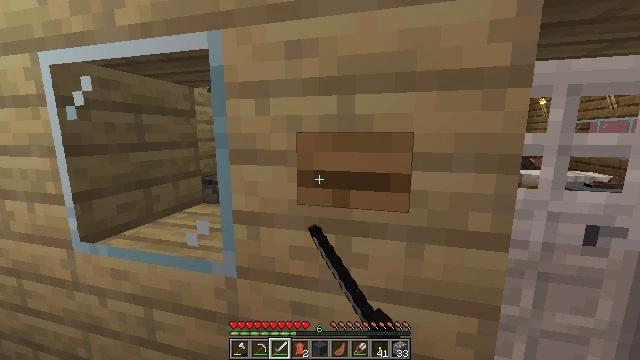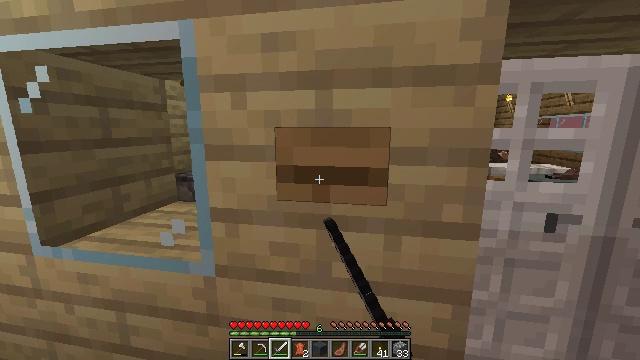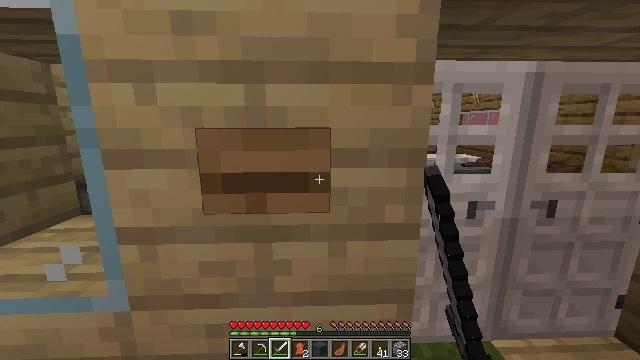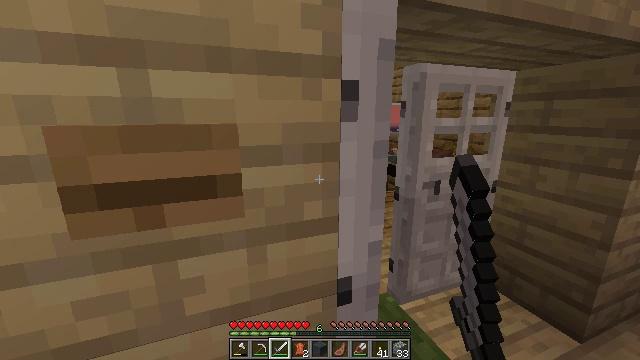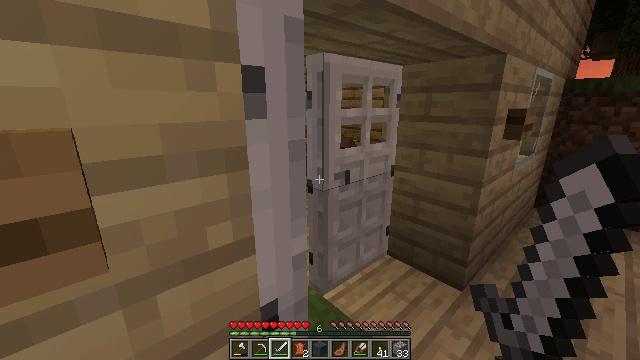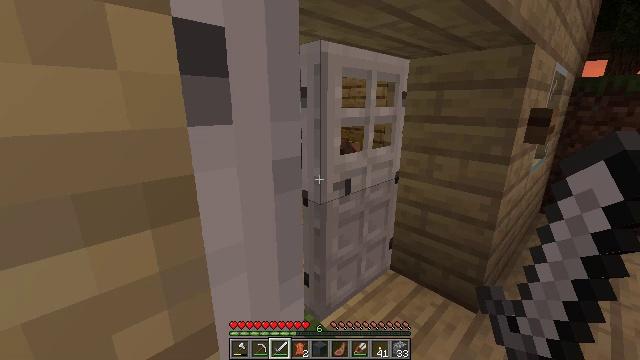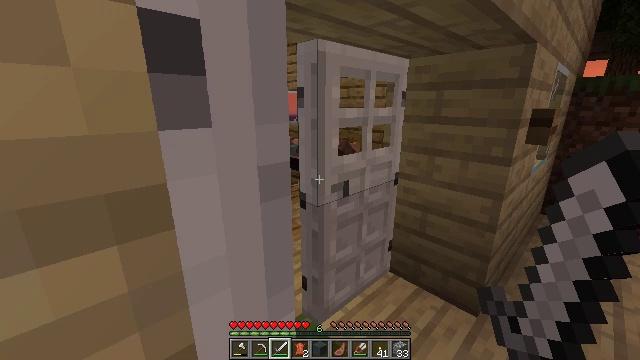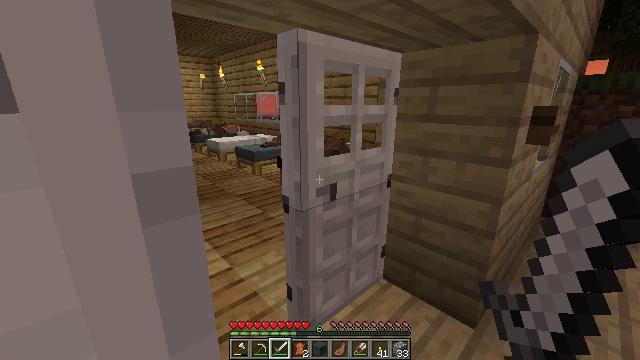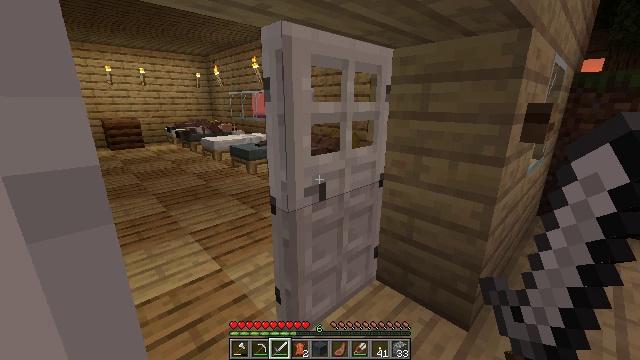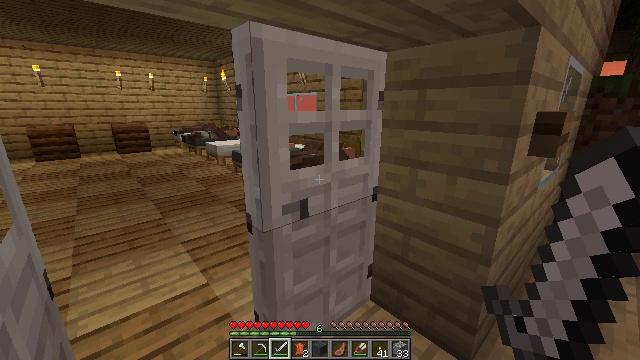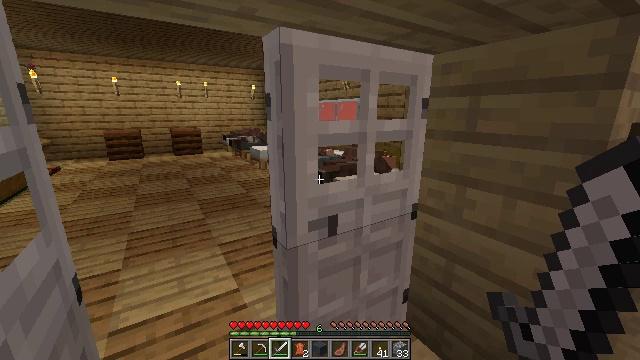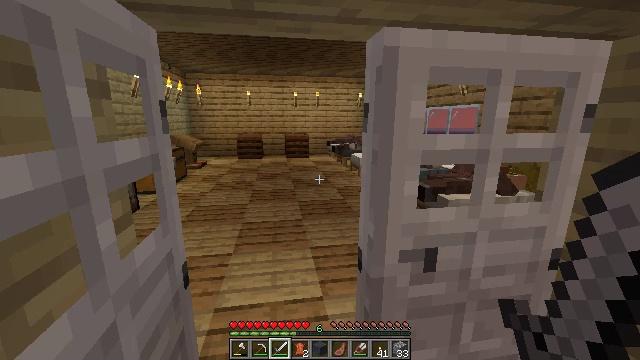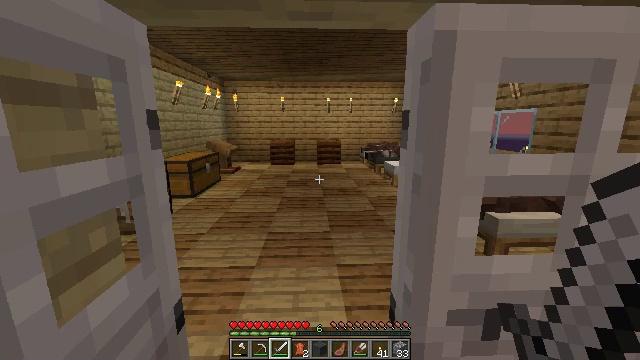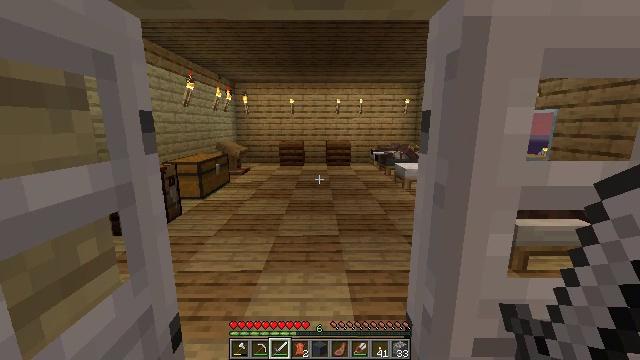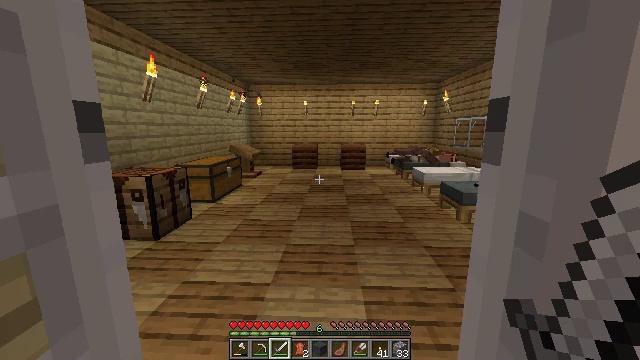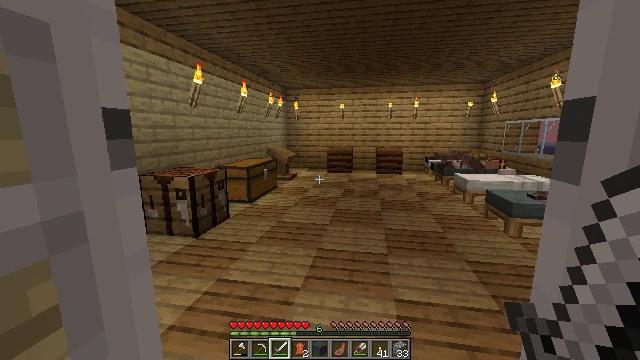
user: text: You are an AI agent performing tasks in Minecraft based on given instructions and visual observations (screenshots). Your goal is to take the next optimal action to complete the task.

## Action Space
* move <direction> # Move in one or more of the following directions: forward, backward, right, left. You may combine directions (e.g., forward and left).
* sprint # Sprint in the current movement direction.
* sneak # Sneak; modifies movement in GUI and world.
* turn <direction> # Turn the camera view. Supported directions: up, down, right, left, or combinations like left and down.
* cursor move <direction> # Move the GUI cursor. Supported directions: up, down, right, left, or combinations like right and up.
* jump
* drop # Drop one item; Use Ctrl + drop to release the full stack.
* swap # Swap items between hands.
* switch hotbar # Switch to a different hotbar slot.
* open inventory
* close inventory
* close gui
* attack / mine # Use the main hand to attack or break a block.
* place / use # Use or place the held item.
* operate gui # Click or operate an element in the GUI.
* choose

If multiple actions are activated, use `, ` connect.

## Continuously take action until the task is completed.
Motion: motion action
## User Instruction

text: Harvest beetroots from the farm.
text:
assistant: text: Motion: turn right and down
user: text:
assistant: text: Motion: move forward, turn right and down
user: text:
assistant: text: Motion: move forward, turn right and down
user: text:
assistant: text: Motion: move forward, turn right and down
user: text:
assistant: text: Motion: move forward, turn right
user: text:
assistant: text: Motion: move forward
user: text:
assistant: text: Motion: move forward
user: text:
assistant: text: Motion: move forward
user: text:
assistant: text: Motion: move forward, turn left
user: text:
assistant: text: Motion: move forward, turn left and up
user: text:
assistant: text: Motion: move forward, turn left and up
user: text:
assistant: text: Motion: move forward, turn left and up
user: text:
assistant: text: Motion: move forward, turn left
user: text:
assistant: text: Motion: move forward, turn left
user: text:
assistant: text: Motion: move forward, turn left
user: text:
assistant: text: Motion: move forward, turn left and up
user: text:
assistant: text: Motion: move forward, turn left
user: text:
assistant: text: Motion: move forward
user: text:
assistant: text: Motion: move forward
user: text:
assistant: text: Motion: move forward
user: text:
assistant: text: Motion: move forward, turn right
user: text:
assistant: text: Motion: move forward, turn right
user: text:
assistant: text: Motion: move forward, turn right
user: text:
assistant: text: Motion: move forward
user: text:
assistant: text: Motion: move forward
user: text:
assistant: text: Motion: move forward
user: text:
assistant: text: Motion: move forward
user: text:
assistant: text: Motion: move forward
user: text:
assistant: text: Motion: move forward
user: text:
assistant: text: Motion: move forward, turn left